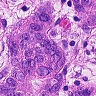
Metastatic tissue present: yes